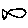
Label: fish